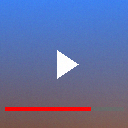
Screen state: on